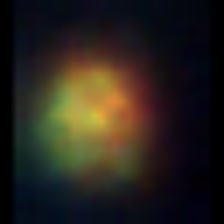
Taxon: NanoPlankton
Group: Other